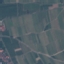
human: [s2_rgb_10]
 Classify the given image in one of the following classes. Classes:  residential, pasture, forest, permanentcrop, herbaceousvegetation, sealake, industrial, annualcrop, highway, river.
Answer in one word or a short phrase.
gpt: PermanentCrop